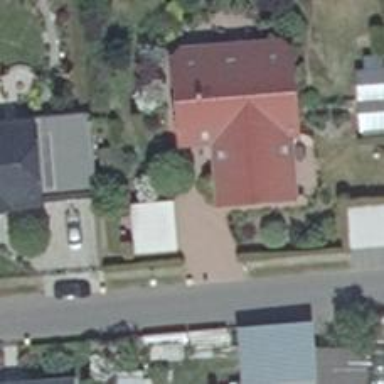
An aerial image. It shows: Driveway.